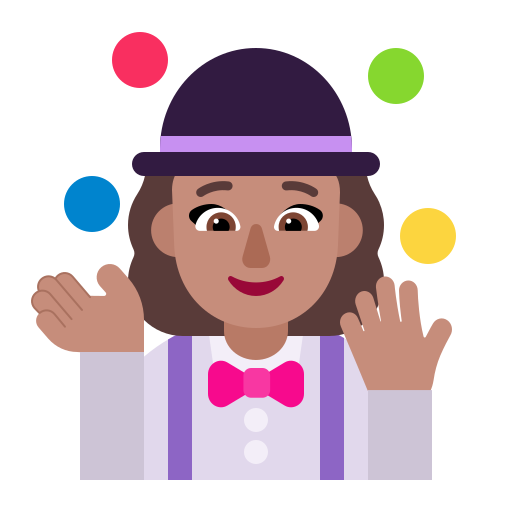
woman juggling flat